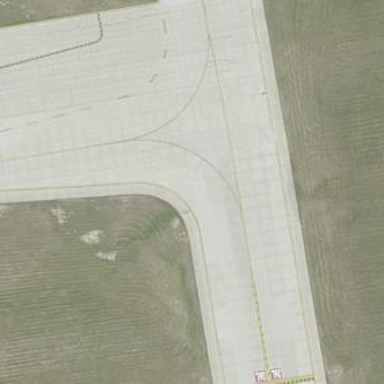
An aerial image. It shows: Image of taxiway at airport.